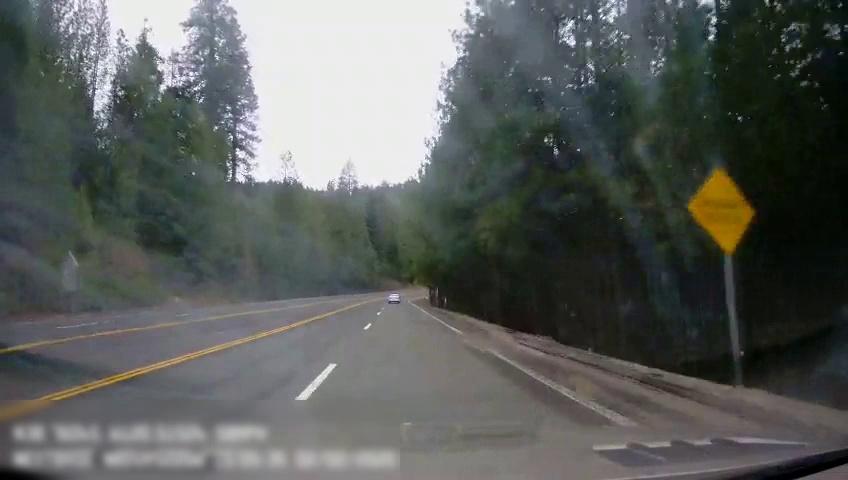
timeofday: Day
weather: Cloudy
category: Drivable Space
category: Vehicles | Car
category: Lanes | Opposite Lane
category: Lanes | Opposite Lane
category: Lanes | Alternate Lane
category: Lanes | Opposite Lane
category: Lanes | Current Lane
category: Lanes | Current Lane
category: Traffic | Signs